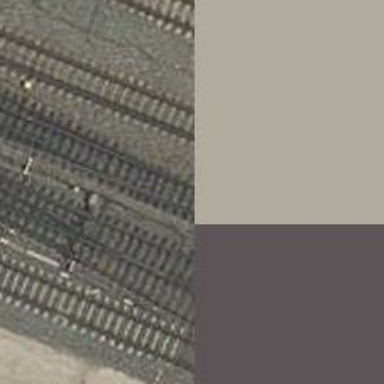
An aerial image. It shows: Railway switch.